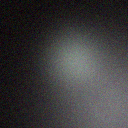
Screen state: off